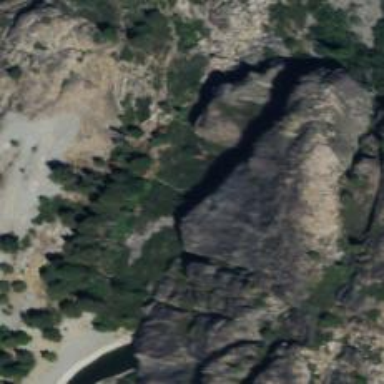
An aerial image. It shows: Crag for climbing.